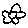
Label: flower